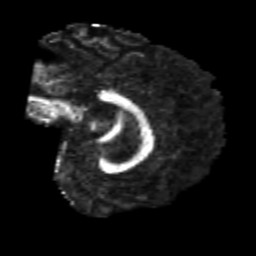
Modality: FA
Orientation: sagittal
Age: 21
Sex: male
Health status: healthy
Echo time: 0.074 s